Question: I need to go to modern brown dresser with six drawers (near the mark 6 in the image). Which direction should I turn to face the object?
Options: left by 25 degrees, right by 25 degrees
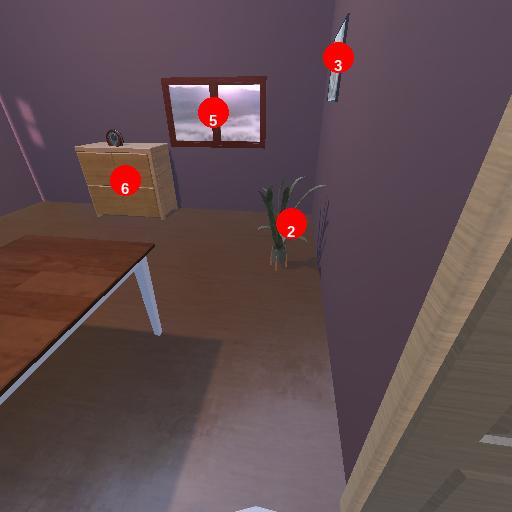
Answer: left by 25 degrees